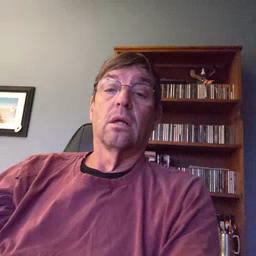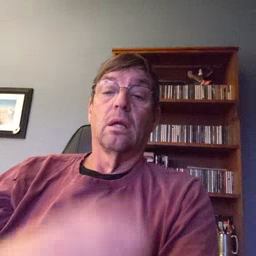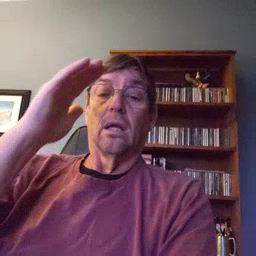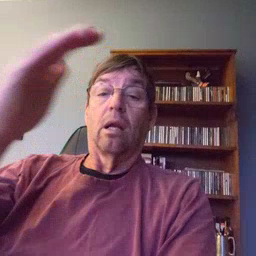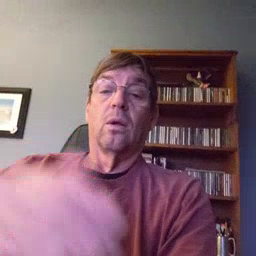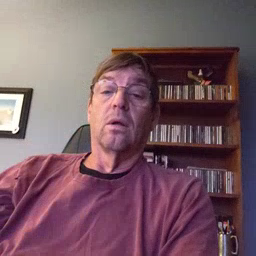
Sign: hello